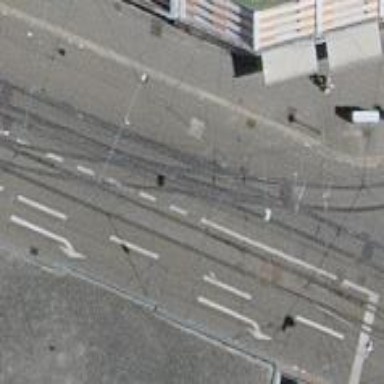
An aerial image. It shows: Railway crossing.